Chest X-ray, AP view. Patient: 48 years old, sex F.
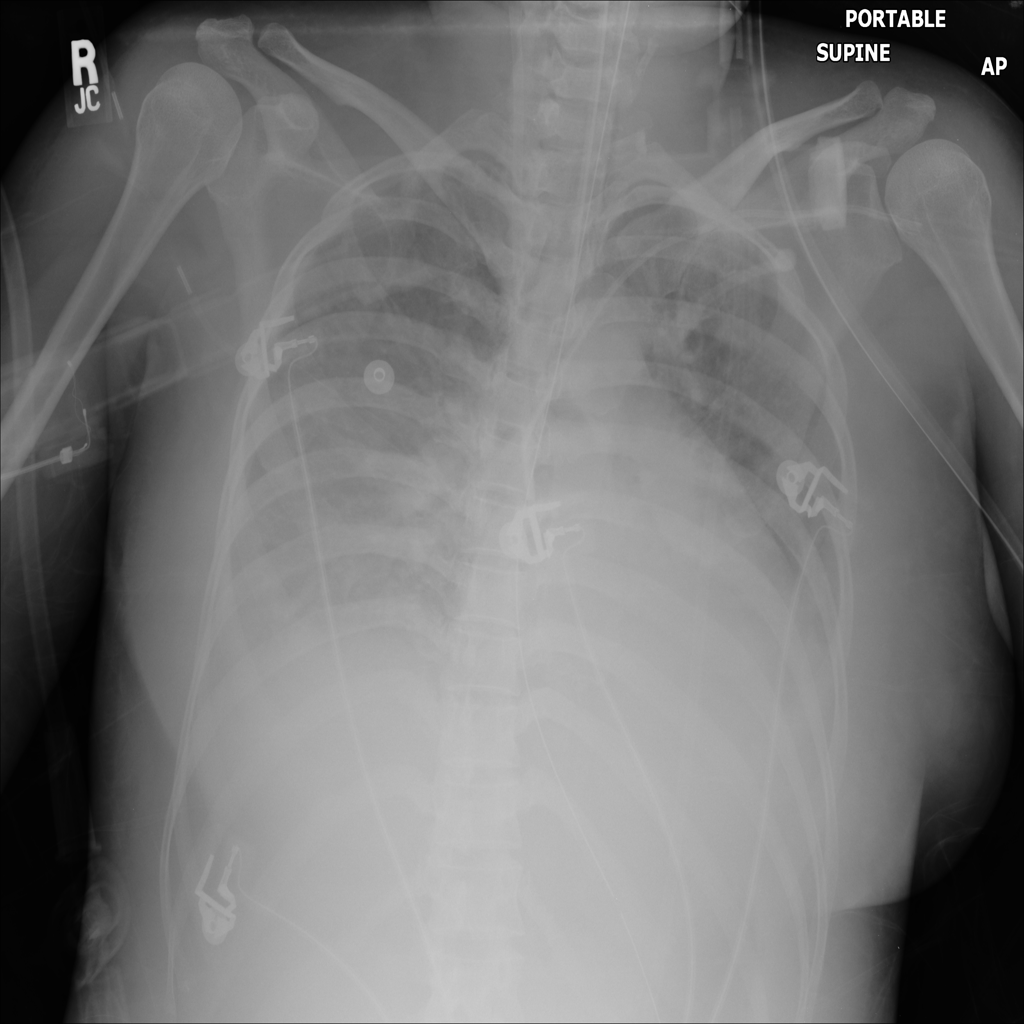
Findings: Effusion